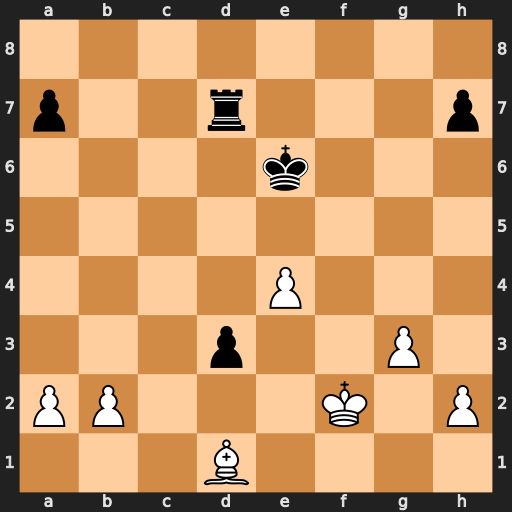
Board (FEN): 8/p2r3p/4k3/8/4P3/3p2P1/PP3K1P/3B4
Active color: w
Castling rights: -
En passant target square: -
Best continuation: Bg4+ Ke5 Bxd7